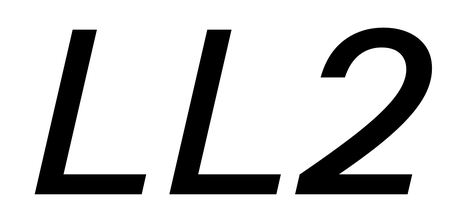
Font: InstrumentSans-Italic_Medium_Italic